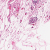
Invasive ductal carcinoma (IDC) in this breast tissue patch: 0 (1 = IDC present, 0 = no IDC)